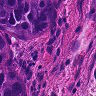
Metastatic tissue present: yes